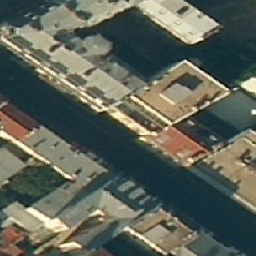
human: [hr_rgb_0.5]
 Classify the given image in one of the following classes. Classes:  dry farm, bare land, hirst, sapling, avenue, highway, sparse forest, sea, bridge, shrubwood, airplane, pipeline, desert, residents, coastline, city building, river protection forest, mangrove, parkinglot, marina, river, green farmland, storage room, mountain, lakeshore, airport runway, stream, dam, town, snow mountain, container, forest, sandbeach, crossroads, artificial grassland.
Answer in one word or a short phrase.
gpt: city building